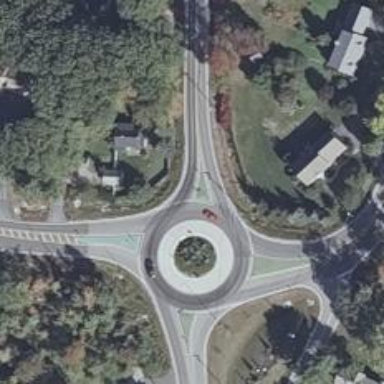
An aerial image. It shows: Asphalt road that is secondary route leading to roundabout.